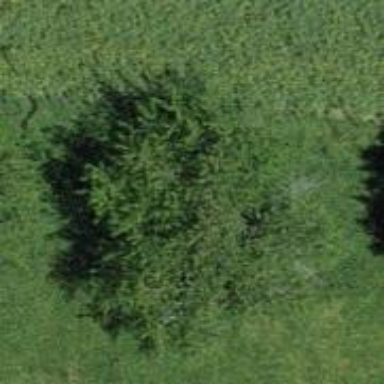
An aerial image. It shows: Agricultural area with broadleaved deciduous trees.